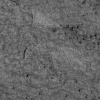
Atmospheric dust classification: not_dusty